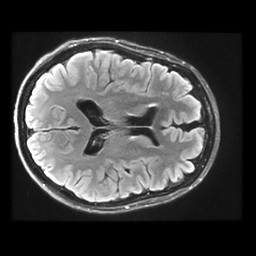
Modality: FLAIR
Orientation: axial
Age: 62
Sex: female
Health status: healthy
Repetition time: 12 s
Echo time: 0.09782 s